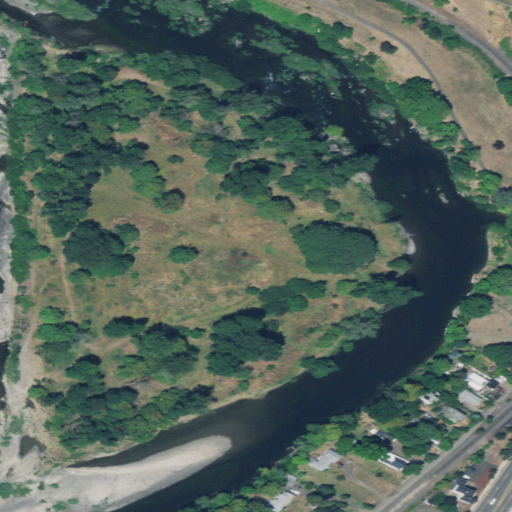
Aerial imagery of island in Oregon named Elk Island (historical) containing woody wetlands, open development, open water, pasture, low intensity development, medium intensity development, herbaceous wetlands, grassland, mixed forest, and barren land